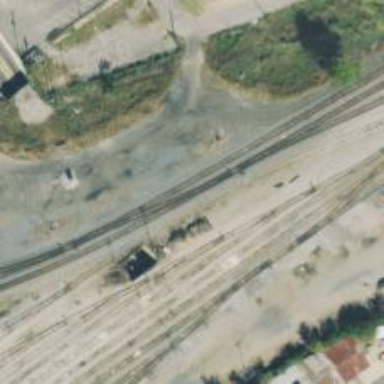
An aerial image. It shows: Railway track.